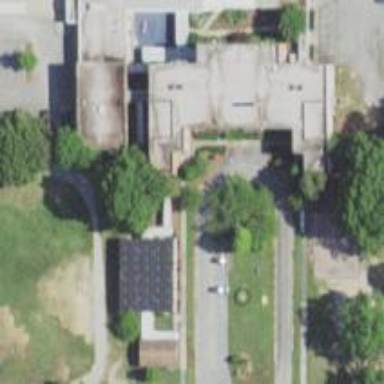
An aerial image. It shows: School.